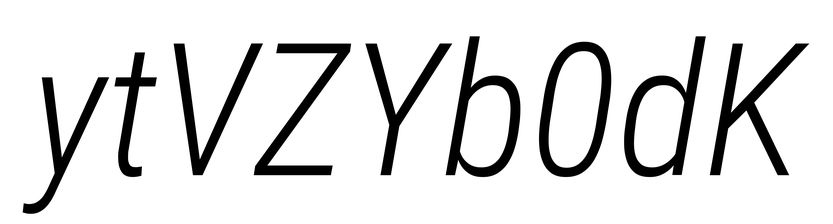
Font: Roboto-Italic_Condensed_Light_Italic